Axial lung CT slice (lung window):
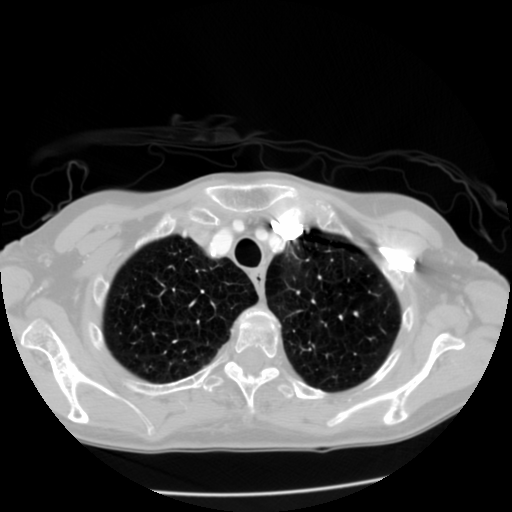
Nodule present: no